Field crop: tomato
Growth stage: 1
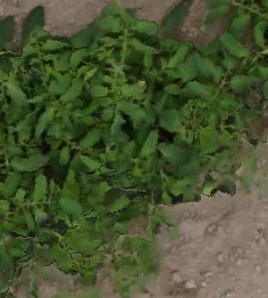
Species: tomato